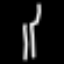
Label: fork